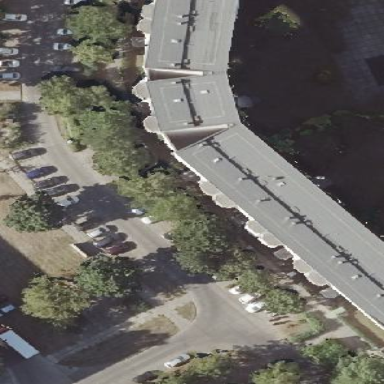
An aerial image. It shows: Street-side parking area with concrete surface.